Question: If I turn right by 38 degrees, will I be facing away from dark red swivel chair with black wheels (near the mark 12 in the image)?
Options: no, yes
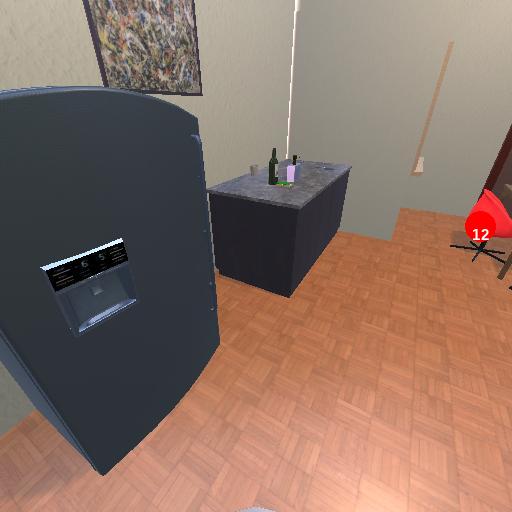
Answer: no